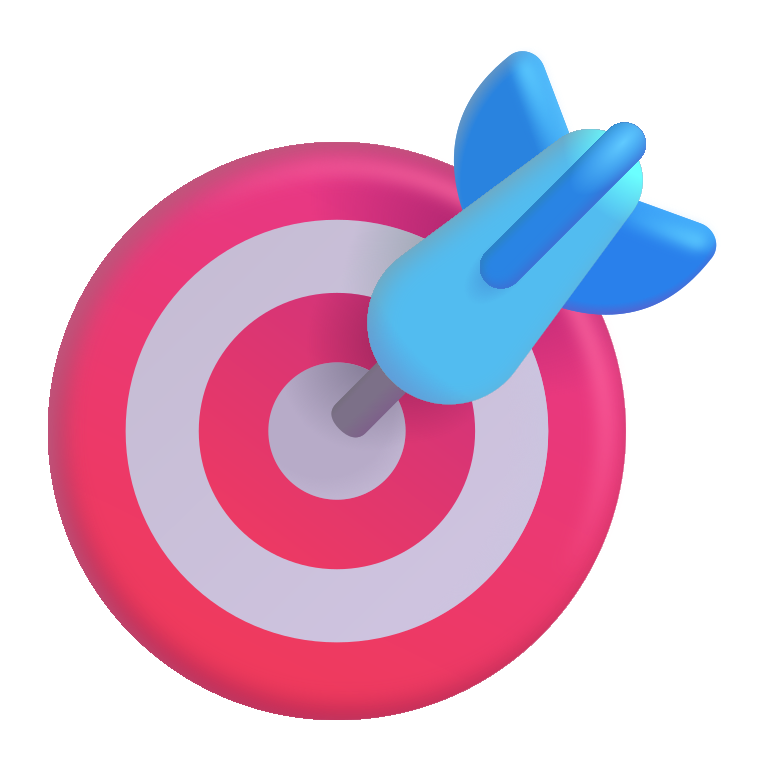
bullseye color